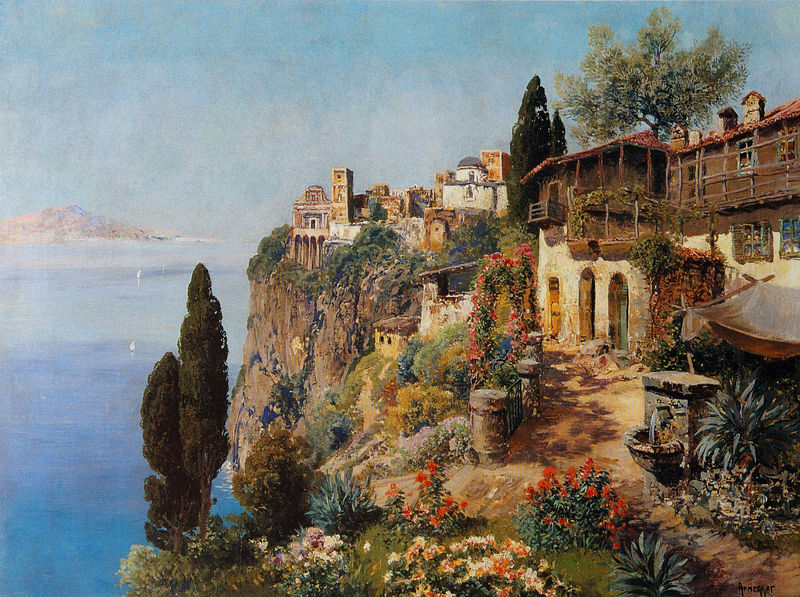
Titel: Ansicht von Capri
Künstler: Alwin Arnegger
Standort: Bremen
Institution: Bolland & Marotz Auktionshaus
Schlagwörter: baum, berg, blau, felsen, gemälde, himmel, meer, schatten, wasser, weiß, wolken, bäume, gelb, grün, landschaft, see, stadt, ufer, blumen, braun, bunt, fenster, hintergrund, holz, licht, straße, blüten, dach, gebäude, gras, haus, rot, weg, zaun, malerei, stein, öl, horizont, häuser, hügel, natur, pappeln, busch, büsche, gebüsch, gewässer, gitter, kirche, pfad, sonne, insel, land, pflanze, pflanzen, lippen, rosa, boot, boote, brunnen, kamin, turm, garten, zypressen, aussicht, balkon, terrasse, küste, schiff, schiffe, segel, segelboot, segelschiffe, sommer, italien, ort, süden, türen, segelschiff, abhang, fels, hang, klippen, dorf, mauer, vegetation, steil, türe, idylle, rundbogen, kuppel, romantik, ölgemälde, frühling, tor, segelboote, balkone, klippe, ozean, steilküste, ortschaft, blühen, kuppeln, vulkan, wandern, idyll, zypresse, agaven, becken, ruinen, fass, arkaden, villa, bauernhaus, griechenland, agave, kakteen, pinien, tempel, mediterran, holzhaus, blühten, hasu, toscana, campanile, vesuv, vergangenheit, mittelmeer, olivenbaum, südlich, amalfi, meditteran, baumen, brunnene, felsenort, mediteran, oleander, sonneschein, ätna, capri, kampanile, straßdorf, so wärs ja schön, fett komponiert, tempfel, bühten, tefasse